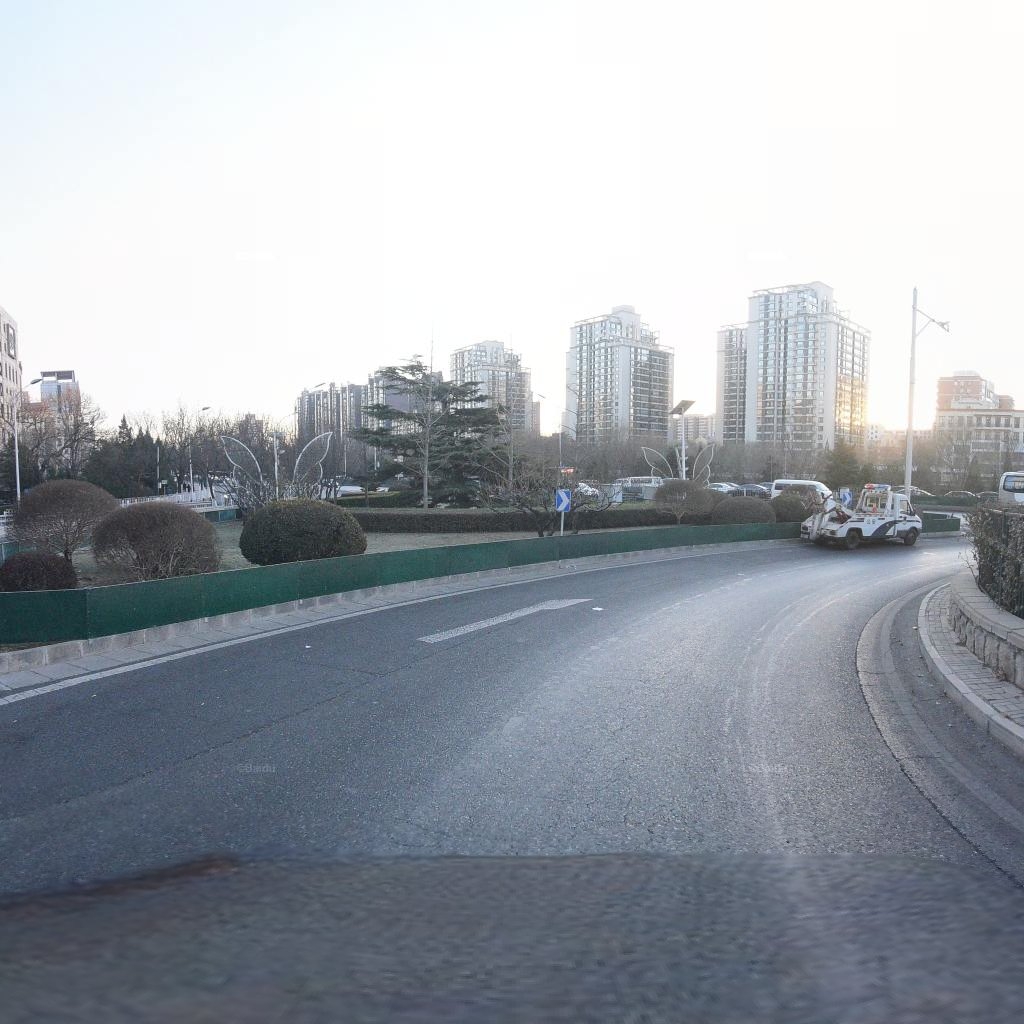
Region: Dongcheng
Road damage annotations: transverse crack, longitudinal crack, longitudinal crack